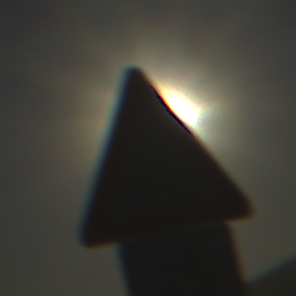
Verkehrszeichen: RadverkehrRechts
Zusatzzeichen unten: RichtungsangabeDurchPfeile9
Umgebung: Outdoor, Nature
Tageszeit: SunriseSunset
Wetter: Clear
Licht: Natural
Jahreszeit: NotSpecified
Kontrast: HighContrast